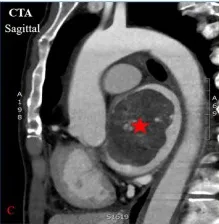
Pre-operative images showing left giant atrial tumor and adjacent structures. Indicate images from CTA.
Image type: radiology (ct)